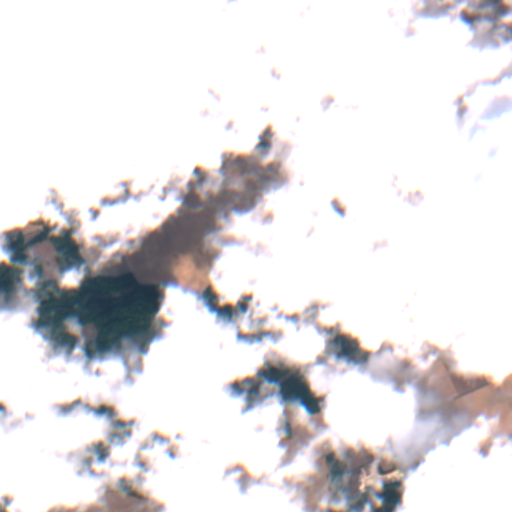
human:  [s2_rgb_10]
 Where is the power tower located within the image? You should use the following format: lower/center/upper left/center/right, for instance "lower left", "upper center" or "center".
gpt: The power tower is located in the upper of the image.
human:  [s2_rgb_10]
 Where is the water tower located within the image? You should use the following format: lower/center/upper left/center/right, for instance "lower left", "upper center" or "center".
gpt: The water tower is located in the upper right of the image.
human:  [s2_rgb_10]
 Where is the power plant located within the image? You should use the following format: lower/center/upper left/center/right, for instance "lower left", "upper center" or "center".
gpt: There is no power plant in the image.